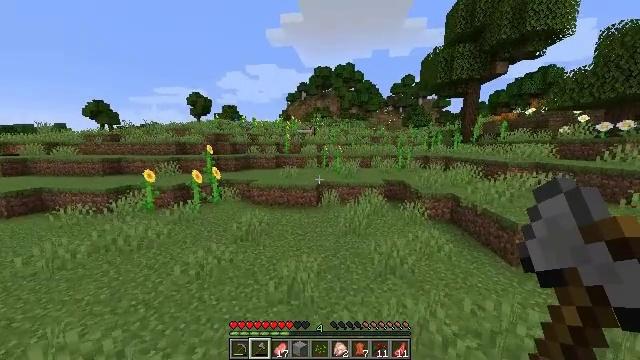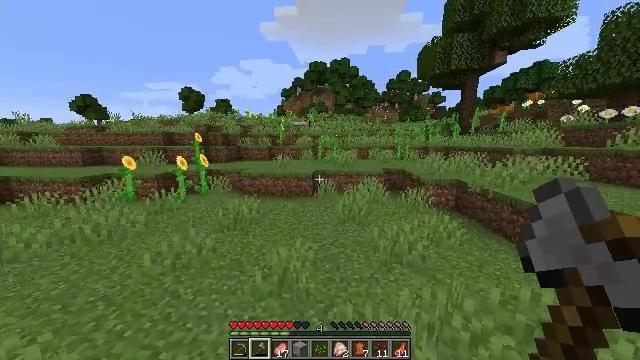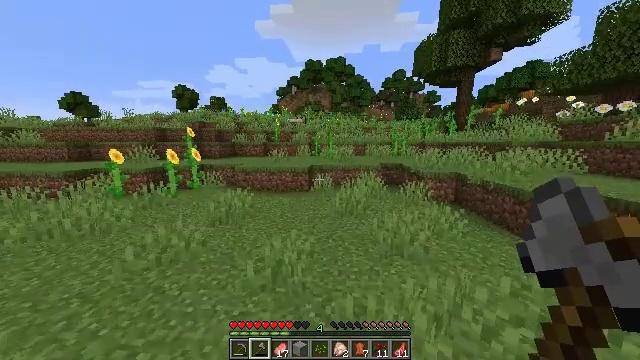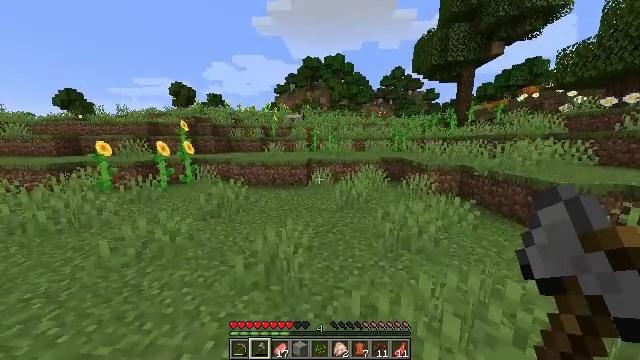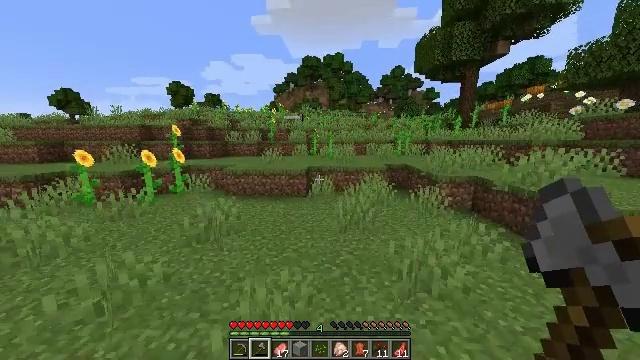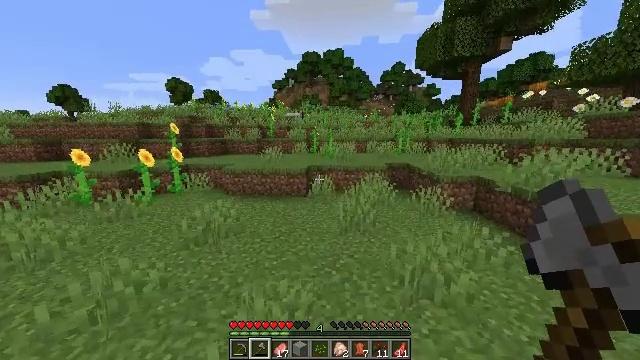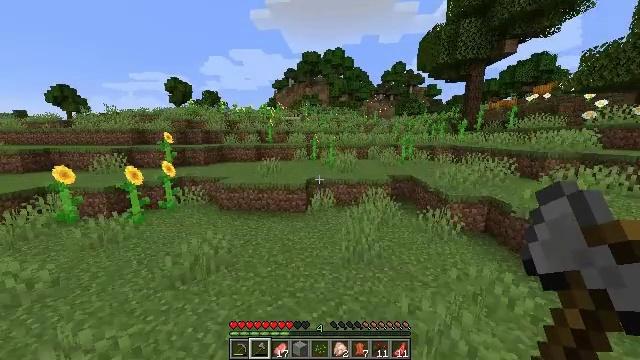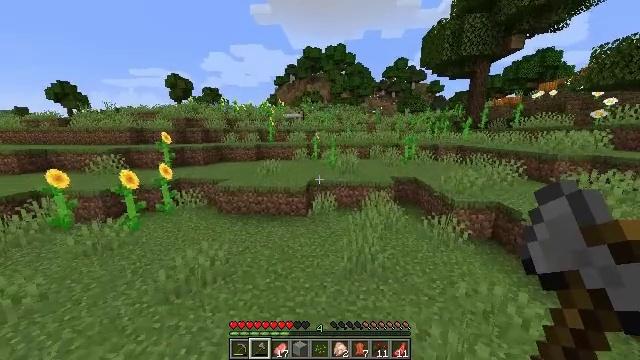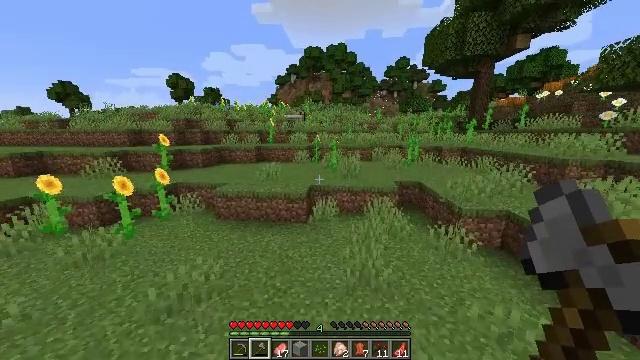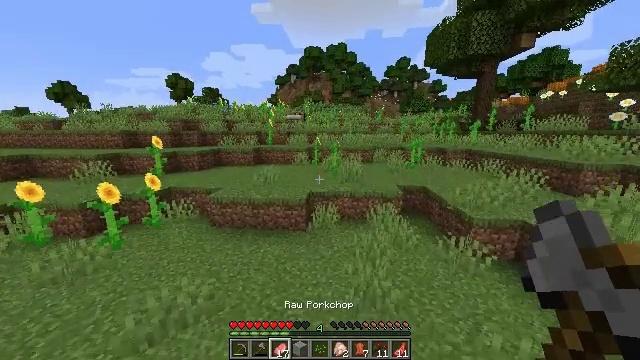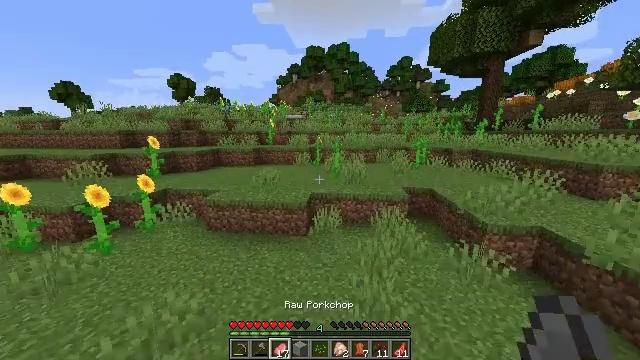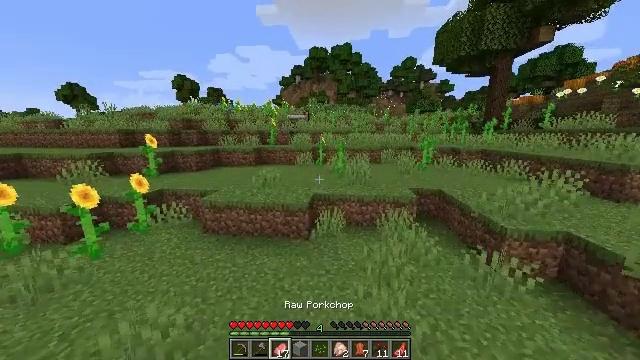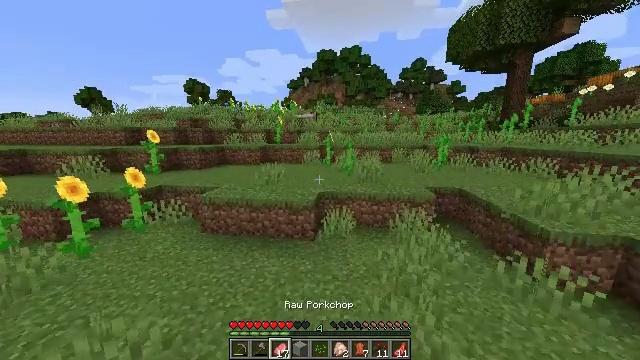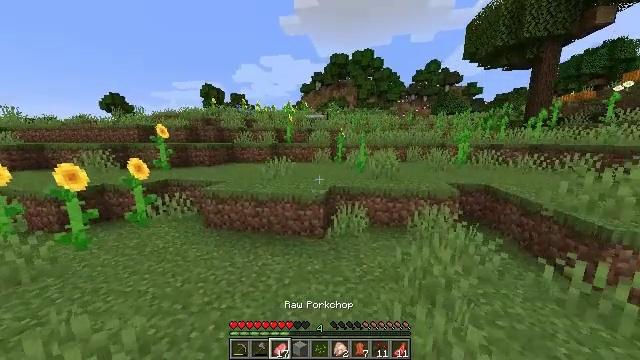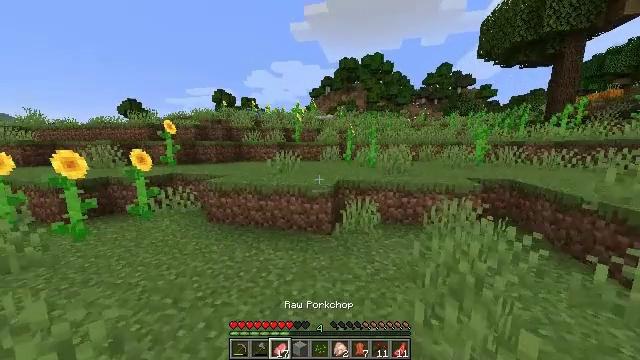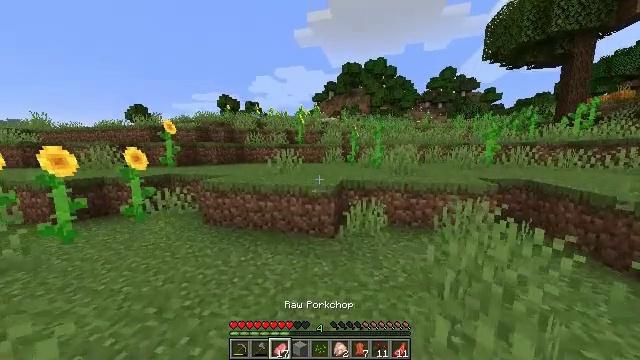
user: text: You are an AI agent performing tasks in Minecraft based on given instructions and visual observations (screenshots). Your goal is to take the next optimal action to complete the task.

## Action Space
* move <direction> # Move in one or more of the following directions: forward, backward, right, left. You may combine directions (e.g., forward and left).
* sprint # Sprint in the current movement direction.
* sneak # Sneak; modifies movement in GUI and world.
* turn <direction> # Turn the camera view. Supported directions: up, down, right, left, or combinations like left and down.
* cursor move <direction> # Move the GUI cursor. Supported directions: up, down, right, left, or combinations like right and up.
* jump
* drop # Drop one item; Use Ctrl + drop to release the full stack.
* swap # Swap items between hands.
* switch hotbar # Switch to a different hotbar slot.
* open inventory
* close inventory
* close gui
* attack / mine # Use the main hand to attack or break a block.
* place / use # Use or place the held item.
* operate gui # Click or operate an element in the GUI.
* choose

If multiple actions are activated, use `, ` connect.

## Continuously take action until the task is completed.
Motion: motion action
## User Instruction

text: craft item air
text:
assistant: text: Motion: move forward, sprint, turn right, jump
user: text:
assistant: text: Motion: move forward, sprint, turn right, jump
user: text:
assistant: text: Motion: move forward, sprint, jump
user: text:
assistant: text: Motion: move forward, sprint, jump
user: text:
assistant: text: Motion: move forward, sprint, jump
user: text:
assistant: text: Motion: move forward, sprint, jump
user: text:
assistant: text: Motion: move forward, sprint
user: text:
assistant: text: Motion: move forward, sprint
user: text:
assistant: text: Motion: move forward, sprint
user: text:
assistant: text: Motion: move forward, sprint
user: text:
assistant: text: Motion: move forward, sprint
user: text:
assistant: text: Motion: move forward, sprint, turn left
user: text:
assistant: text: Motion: move forward, sprint, turn left and up
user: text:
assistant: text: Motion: move forward, sprint, turn left and up
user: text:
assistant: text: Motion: move forward, sprint, turn up
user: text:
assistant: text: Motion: move forward, sprint, turn up
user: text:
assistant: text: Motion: move forward, sprint, turn up
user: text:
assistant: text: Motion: move forward, sprint
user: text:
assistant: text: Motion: move forward, sprint
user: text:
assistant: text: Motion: move forward, sprint, jump
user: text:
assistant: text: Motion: move forward, sprint, jump
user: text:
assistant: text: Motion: move forward, sprint, jump
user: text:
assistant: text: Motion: move forward, sprint, jump
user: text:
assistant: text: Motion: move forward, sprint, jump
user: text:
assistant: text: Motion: move forward, sprint, jump
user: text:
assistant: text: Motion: move forward, sprint, jump
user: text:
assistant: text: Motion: move forward, sprint
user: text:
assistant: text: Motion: move forward, sprint, turn right
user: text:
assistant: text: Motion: move forward, sprint, turn right
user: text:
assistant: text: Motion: move forward, sprint, turn right